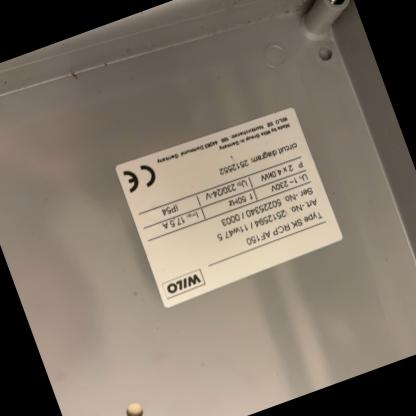
Klasa: tabliczka-znamionowa